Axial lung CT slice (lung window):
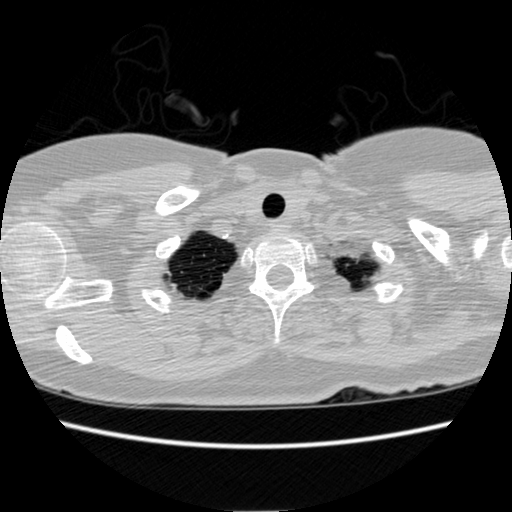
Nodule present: no